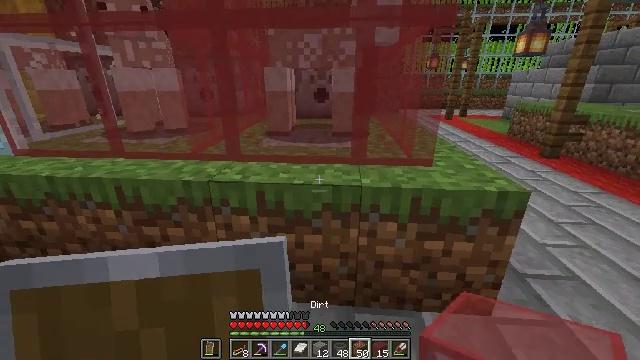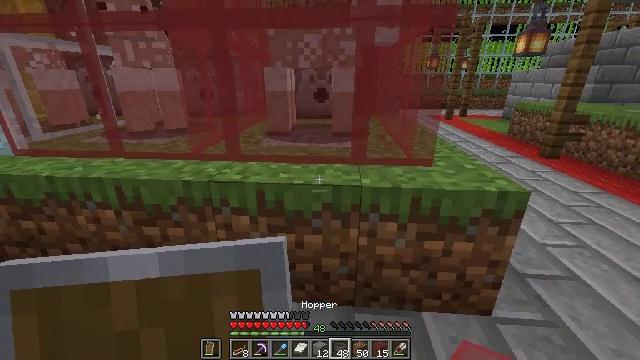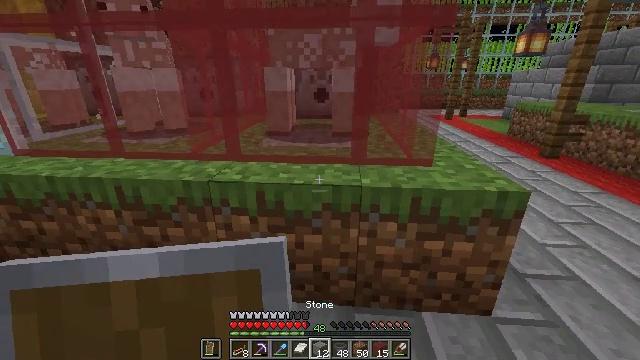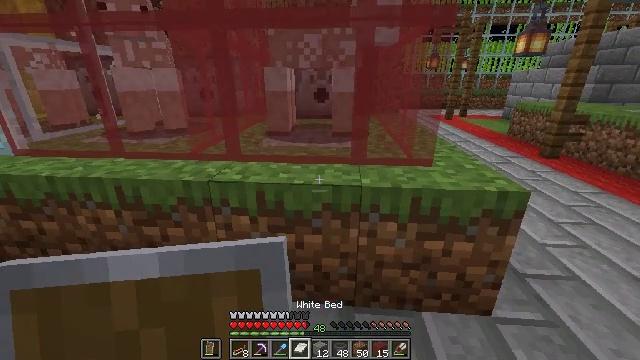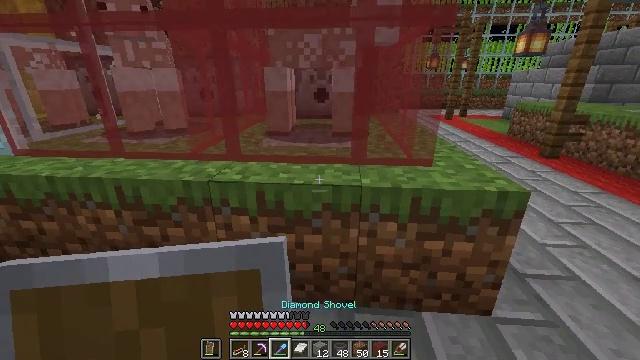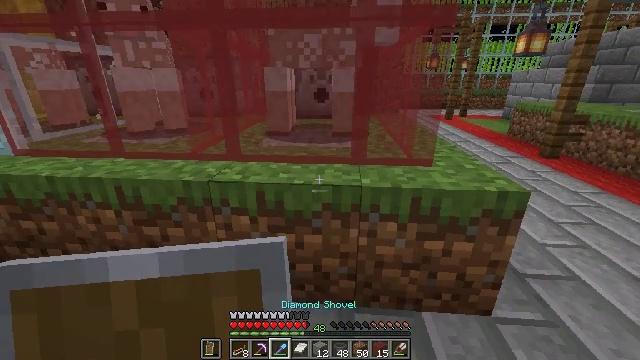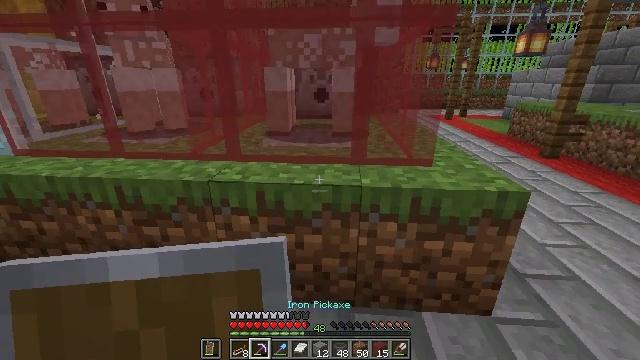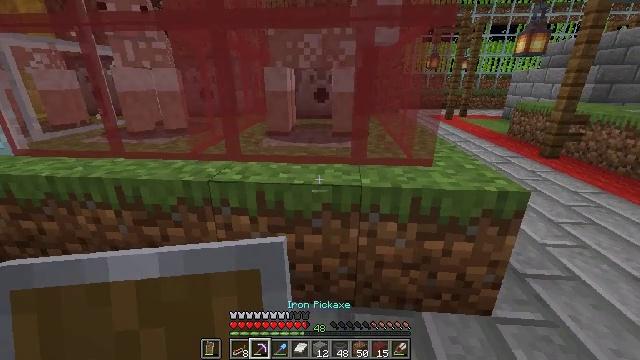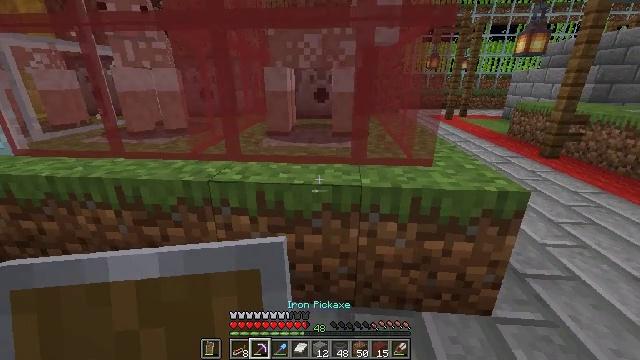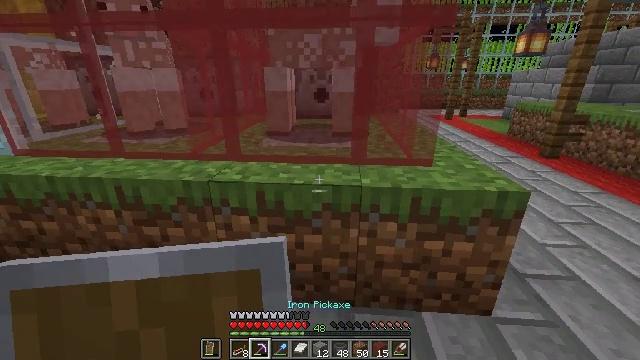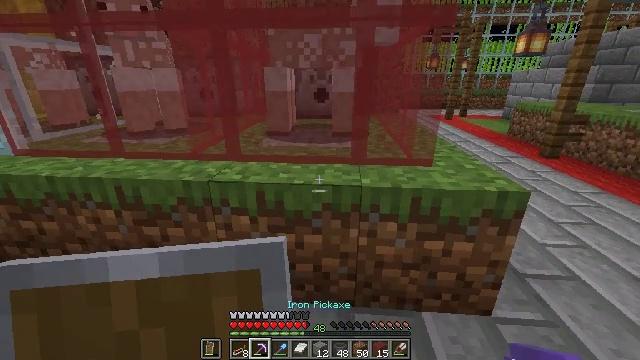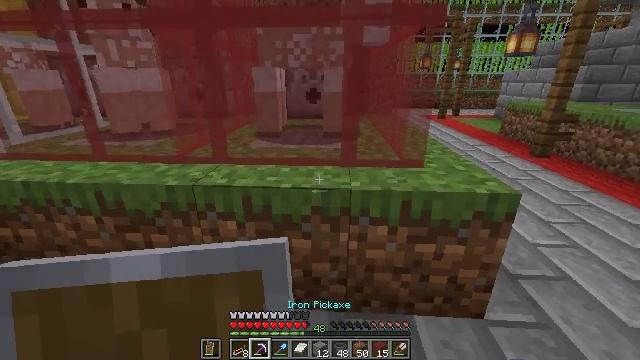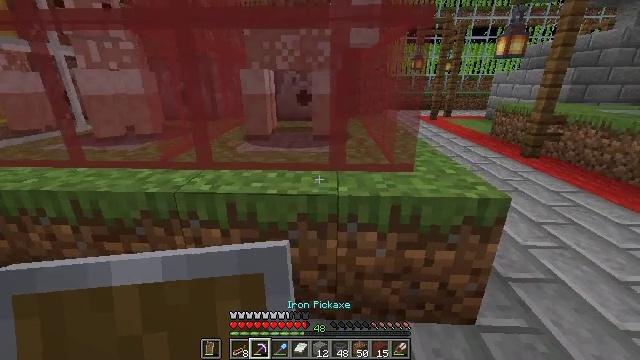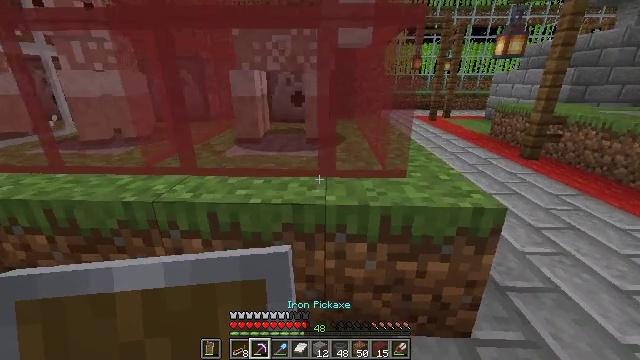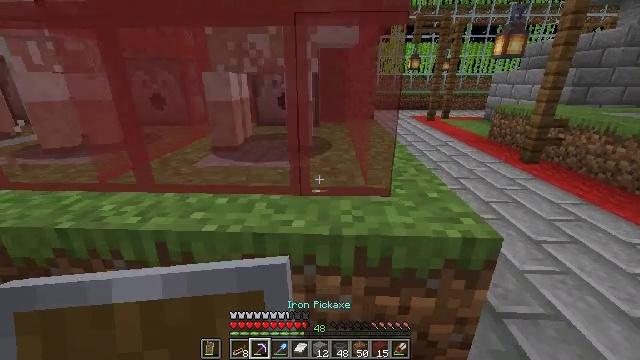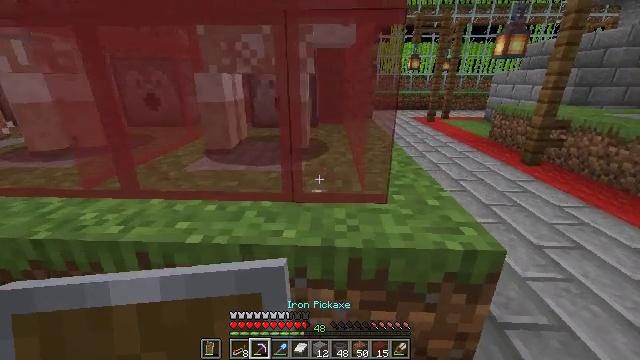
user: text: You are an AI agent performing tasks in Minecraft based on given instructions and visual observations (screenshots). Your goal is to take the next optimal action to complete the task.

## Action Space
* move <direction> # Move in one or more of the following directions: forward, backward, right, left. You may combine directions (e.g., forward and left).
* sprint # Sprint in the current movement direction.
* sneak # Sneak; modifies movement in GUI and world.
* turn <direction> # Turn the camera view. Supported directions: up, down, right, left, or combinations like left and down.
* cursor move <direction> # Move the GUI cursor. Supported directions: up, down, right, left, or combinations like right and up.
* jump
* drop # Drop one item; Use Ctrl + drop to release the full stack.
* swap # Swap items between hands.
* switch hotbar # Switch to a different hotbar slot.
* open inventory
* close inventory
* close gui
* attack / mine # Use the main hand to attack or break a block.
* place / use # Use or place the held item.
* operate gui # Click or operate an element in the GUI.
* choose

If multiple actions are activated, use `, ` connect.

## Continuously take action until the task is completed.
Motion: motion action
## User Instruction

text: Remove the red stained glass pane.
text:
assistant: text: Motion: no_op
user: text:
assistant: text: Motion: no_op
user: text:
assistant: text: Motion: no_op
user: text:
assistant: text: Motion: no_op
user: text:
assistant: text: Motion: no_op
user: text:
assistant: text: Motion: no_op
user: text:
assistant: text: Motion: no_op
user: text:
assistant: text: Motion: no_op
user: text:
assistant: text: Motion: no_op
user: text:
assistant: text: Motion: no_op
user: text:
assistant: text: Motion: move forward and move right, turn right
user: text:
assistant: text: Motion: move forward and move right, turn right
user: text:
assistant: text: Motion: move forward and move right
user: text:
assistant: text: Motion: move forward
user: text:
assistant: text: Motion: move forward
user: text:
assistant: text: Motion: no_op
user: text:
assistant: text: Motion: turn left
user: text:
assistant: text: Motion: no_op
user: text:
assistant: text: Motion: no_op
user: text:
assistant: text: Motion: turn right and up
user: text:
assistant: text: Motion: turn up
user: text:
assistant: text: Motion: turn right and up
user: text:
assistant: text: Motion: attack / mine
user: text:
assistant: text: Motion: attack / mine
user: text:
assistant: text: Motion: attack / mine
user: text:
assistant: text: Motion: attack / mine
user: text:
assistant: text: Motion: attack / mine
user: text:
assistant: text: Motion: attack / mine
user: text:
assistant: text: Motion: attack / mine
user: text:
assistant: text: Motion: turn down, attack / mine